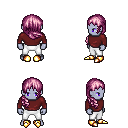
a pixel art fantasy rpg character, male body template, dark elf, purple skin, maroon long-sleeve shirt, white pants, pink right-swept hairstyle, gold boots, four views (front, back, left, right), 2x2 character sprite sheet, small pixel art, hard edges, no anti-aliasing